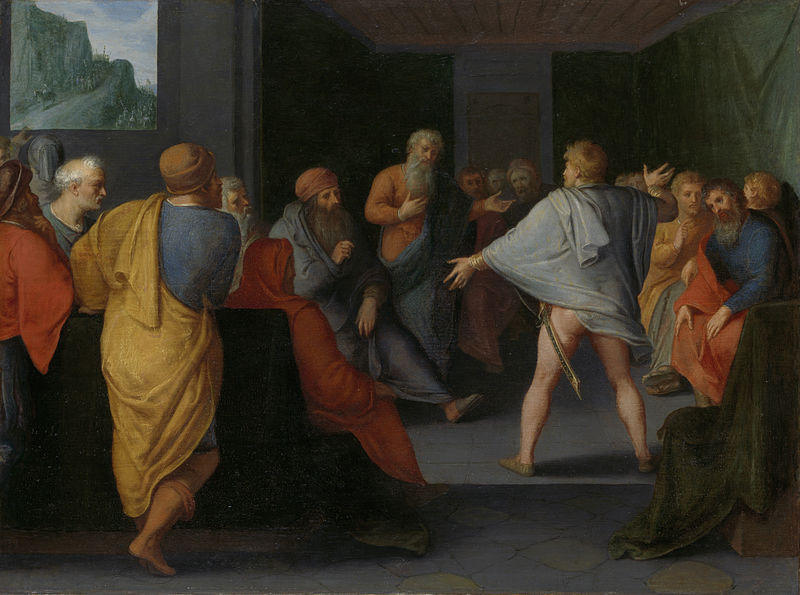
Titel: De bijeenkomst van de Galliërs te Reims
Künstler: Otto van Veen
Standort: Amsterdam
Institution: Rijksmuseum
Schlagwörter: berg, dunkel, gemälde, nackt, umhang, bunt, fenster, männer, orange, raum, gebäude, rot, tanz, versammlung, innen, kreis, farbig, berge, bewaffnet, schwert, jesus, toga, tunika, stoffschuhe, keine hose